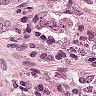
Metastatic tissue present: yes